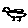
Label: bird